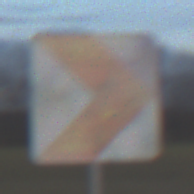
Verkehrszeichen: RichtungstafelnInKurvenKleinLinks
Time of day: SunriseSunset
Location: Outdoor (Nature)
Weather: PartlyCloudy
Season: NotSpecified
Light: Natural